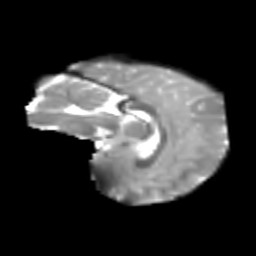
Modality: T2w
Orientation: sagittal
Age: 7
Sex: female
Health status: healthy